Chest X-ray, PA view. Patient: 75 years old, sex M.
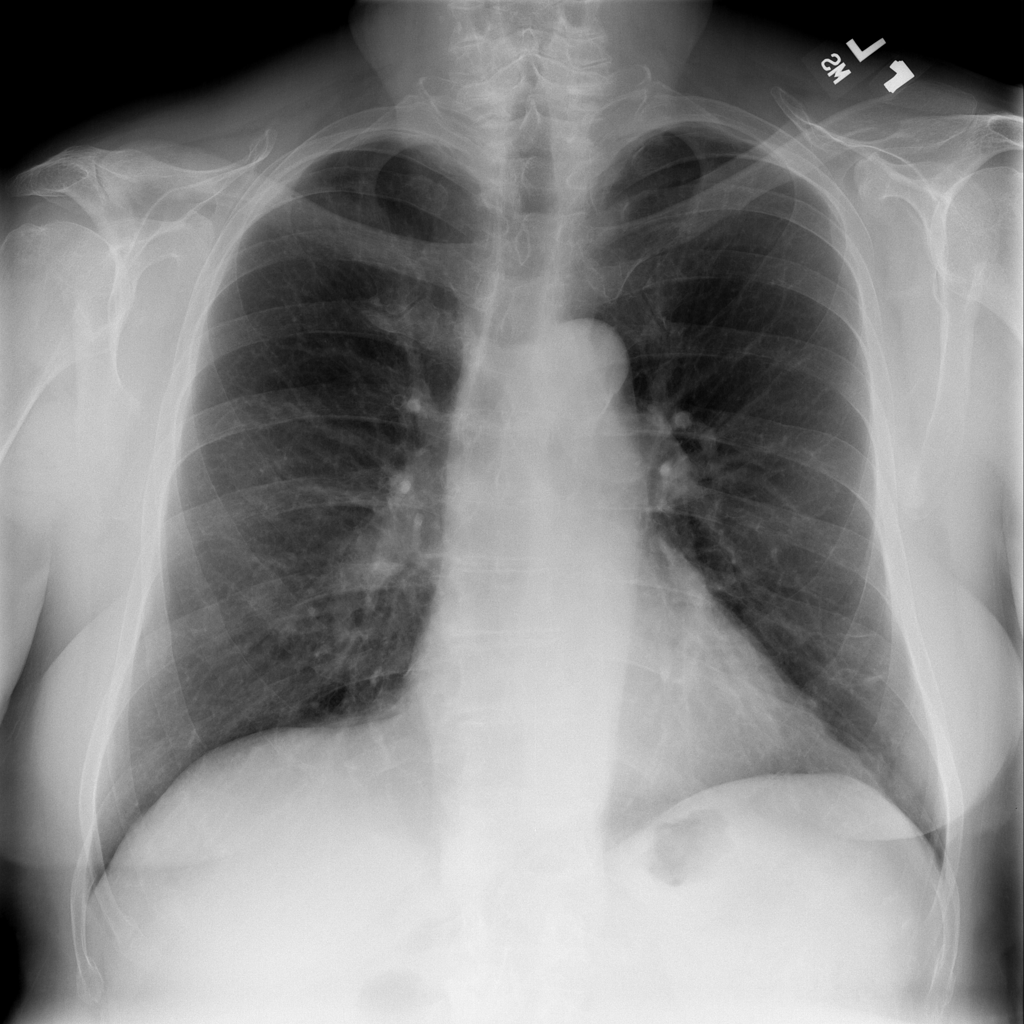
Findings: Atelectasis